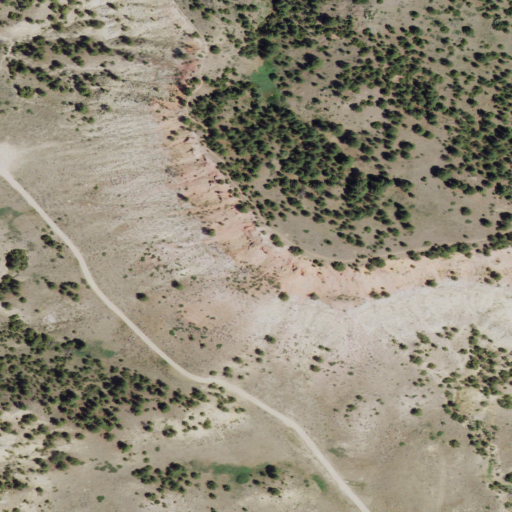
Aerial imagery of mountain in Montana named Strawberry Hill containing grassland, evergreen forest, and shrub